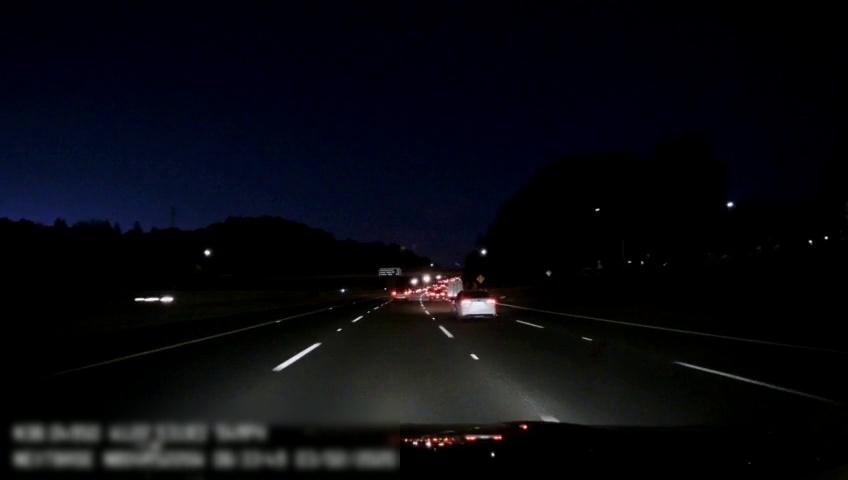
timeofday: Night
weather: Other
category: Drivable Space
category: Vehicles | Car
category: Vehicles | Other LV
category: Vehicles | Car
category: Vehicles | SUV
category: Vehicles | Car
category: Lanes | Alternate Lane
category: Lanes | Current Lane
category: Lanes | Current Lane
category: Lanes | Alternate Lane
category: Lanes | Alternate Lane